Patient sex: M
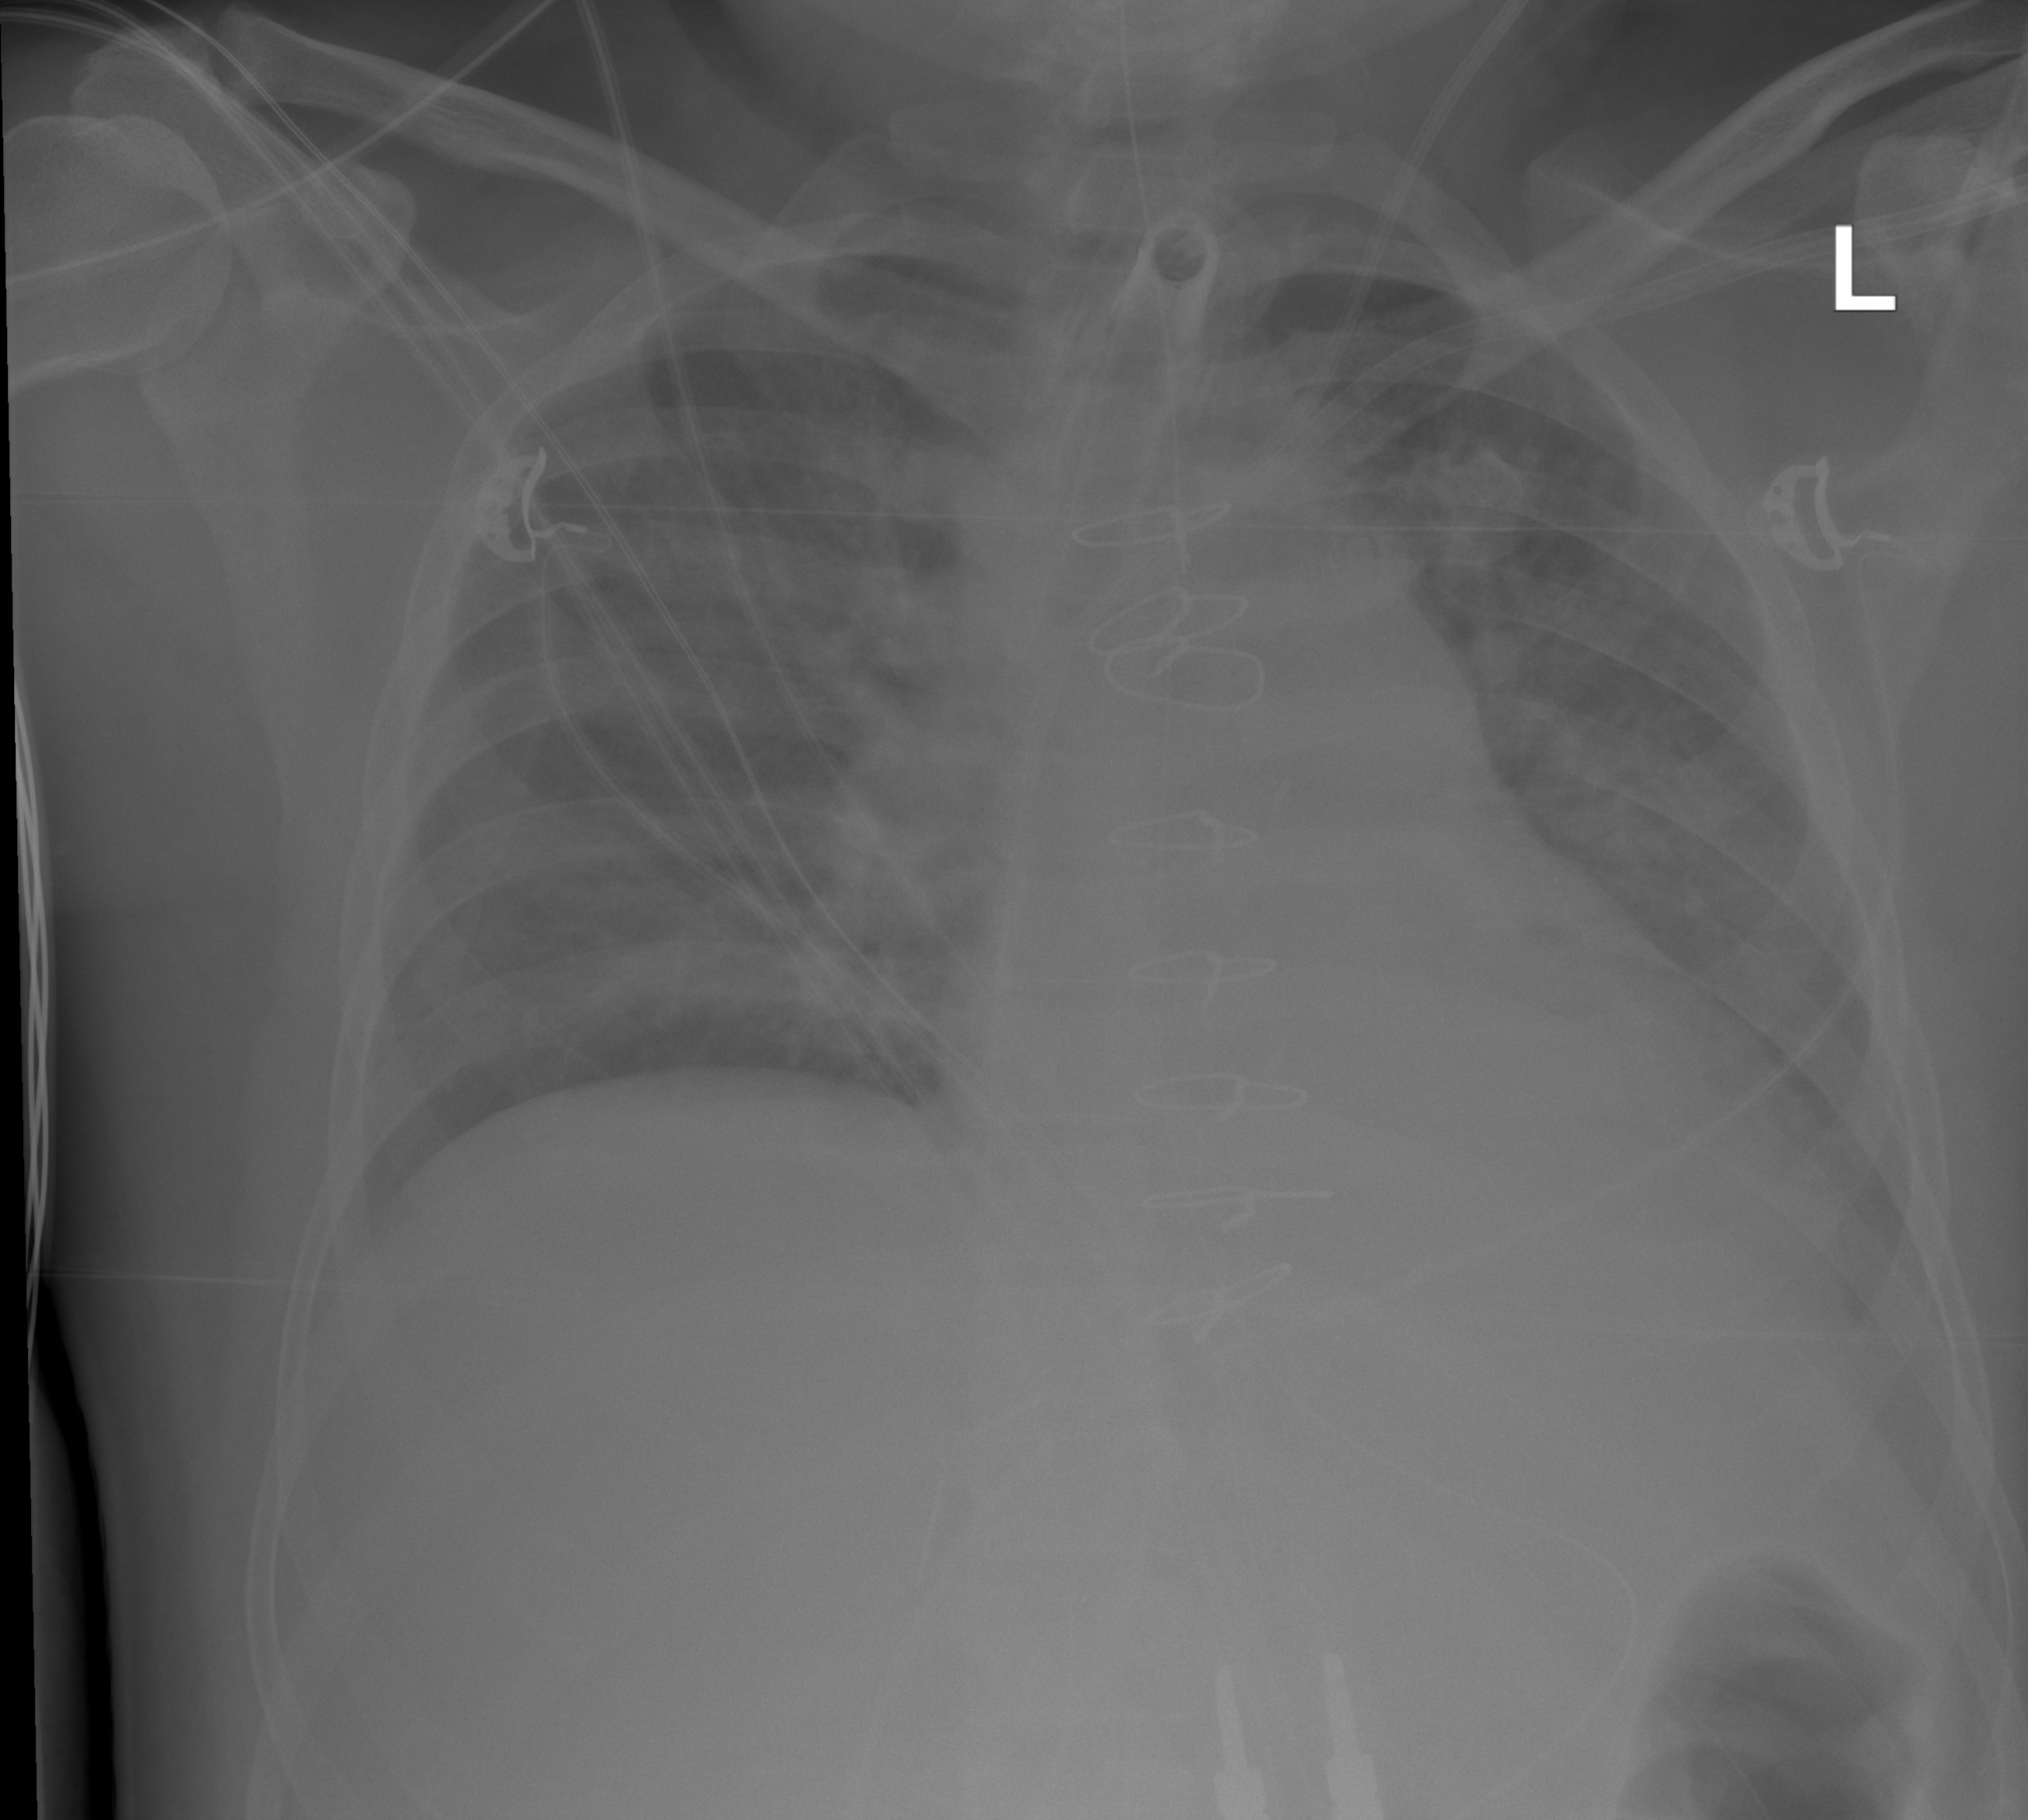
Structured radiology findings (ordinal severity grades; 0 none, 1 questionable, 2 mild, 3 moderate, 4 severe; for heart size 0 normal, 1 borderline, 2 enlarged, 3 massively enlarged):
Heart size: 1
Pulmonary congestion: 2
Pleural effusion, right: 0
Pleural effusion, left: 2
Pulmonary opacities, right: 2
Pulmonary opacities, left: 2
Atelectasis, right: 0
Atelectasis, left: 2